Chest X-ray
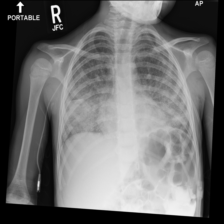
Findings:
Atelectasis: negative
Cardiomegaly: negative
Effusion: negative
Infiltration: positive
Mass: negative
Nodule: negative
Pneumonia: negative
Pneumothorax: negative
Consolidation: negative
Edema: negative
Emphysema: negative
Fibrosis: negative
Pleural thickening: negative
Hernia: negative